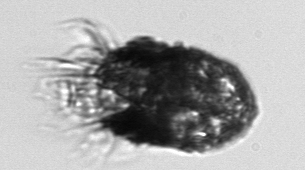
Label: Stenosemella_pacifica